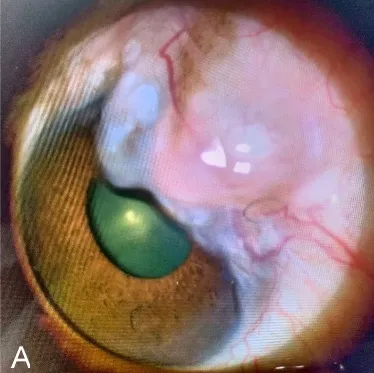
Recurrence of overhanging bleb post excision.
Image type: ophthalmic_imaging (slit_lamp_photograph)